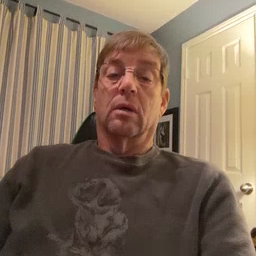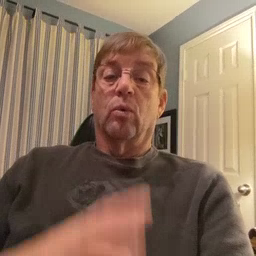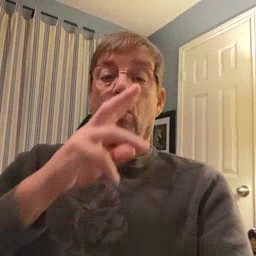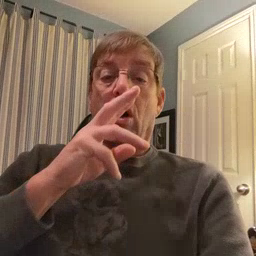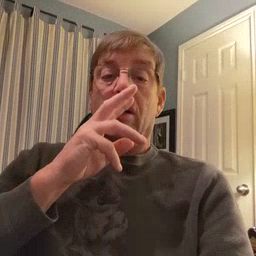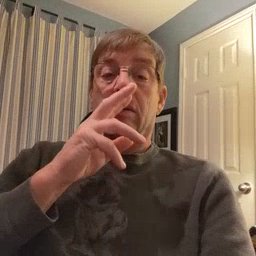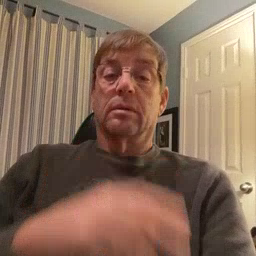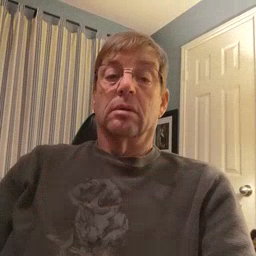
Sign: water